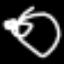
Label: donut